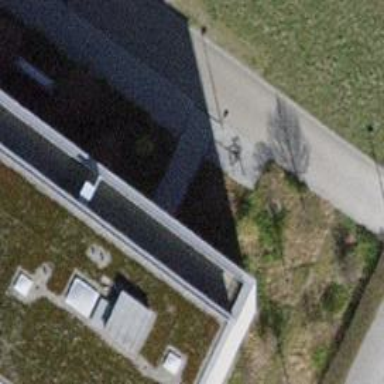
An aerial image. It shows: Bicycle parking facility.